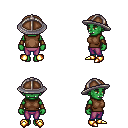
a pixel art fantasy rpg character, female body template, orc, green skin, brown sleeveless shirt, magenta pants, white cyan short mohawk hairstyle, chain helm, cloth bracers, gold boots, four views (front, back, left, right), 2x2 character sprite sheet, small pixel art, hard edges, no anti-aliasing